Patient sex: M
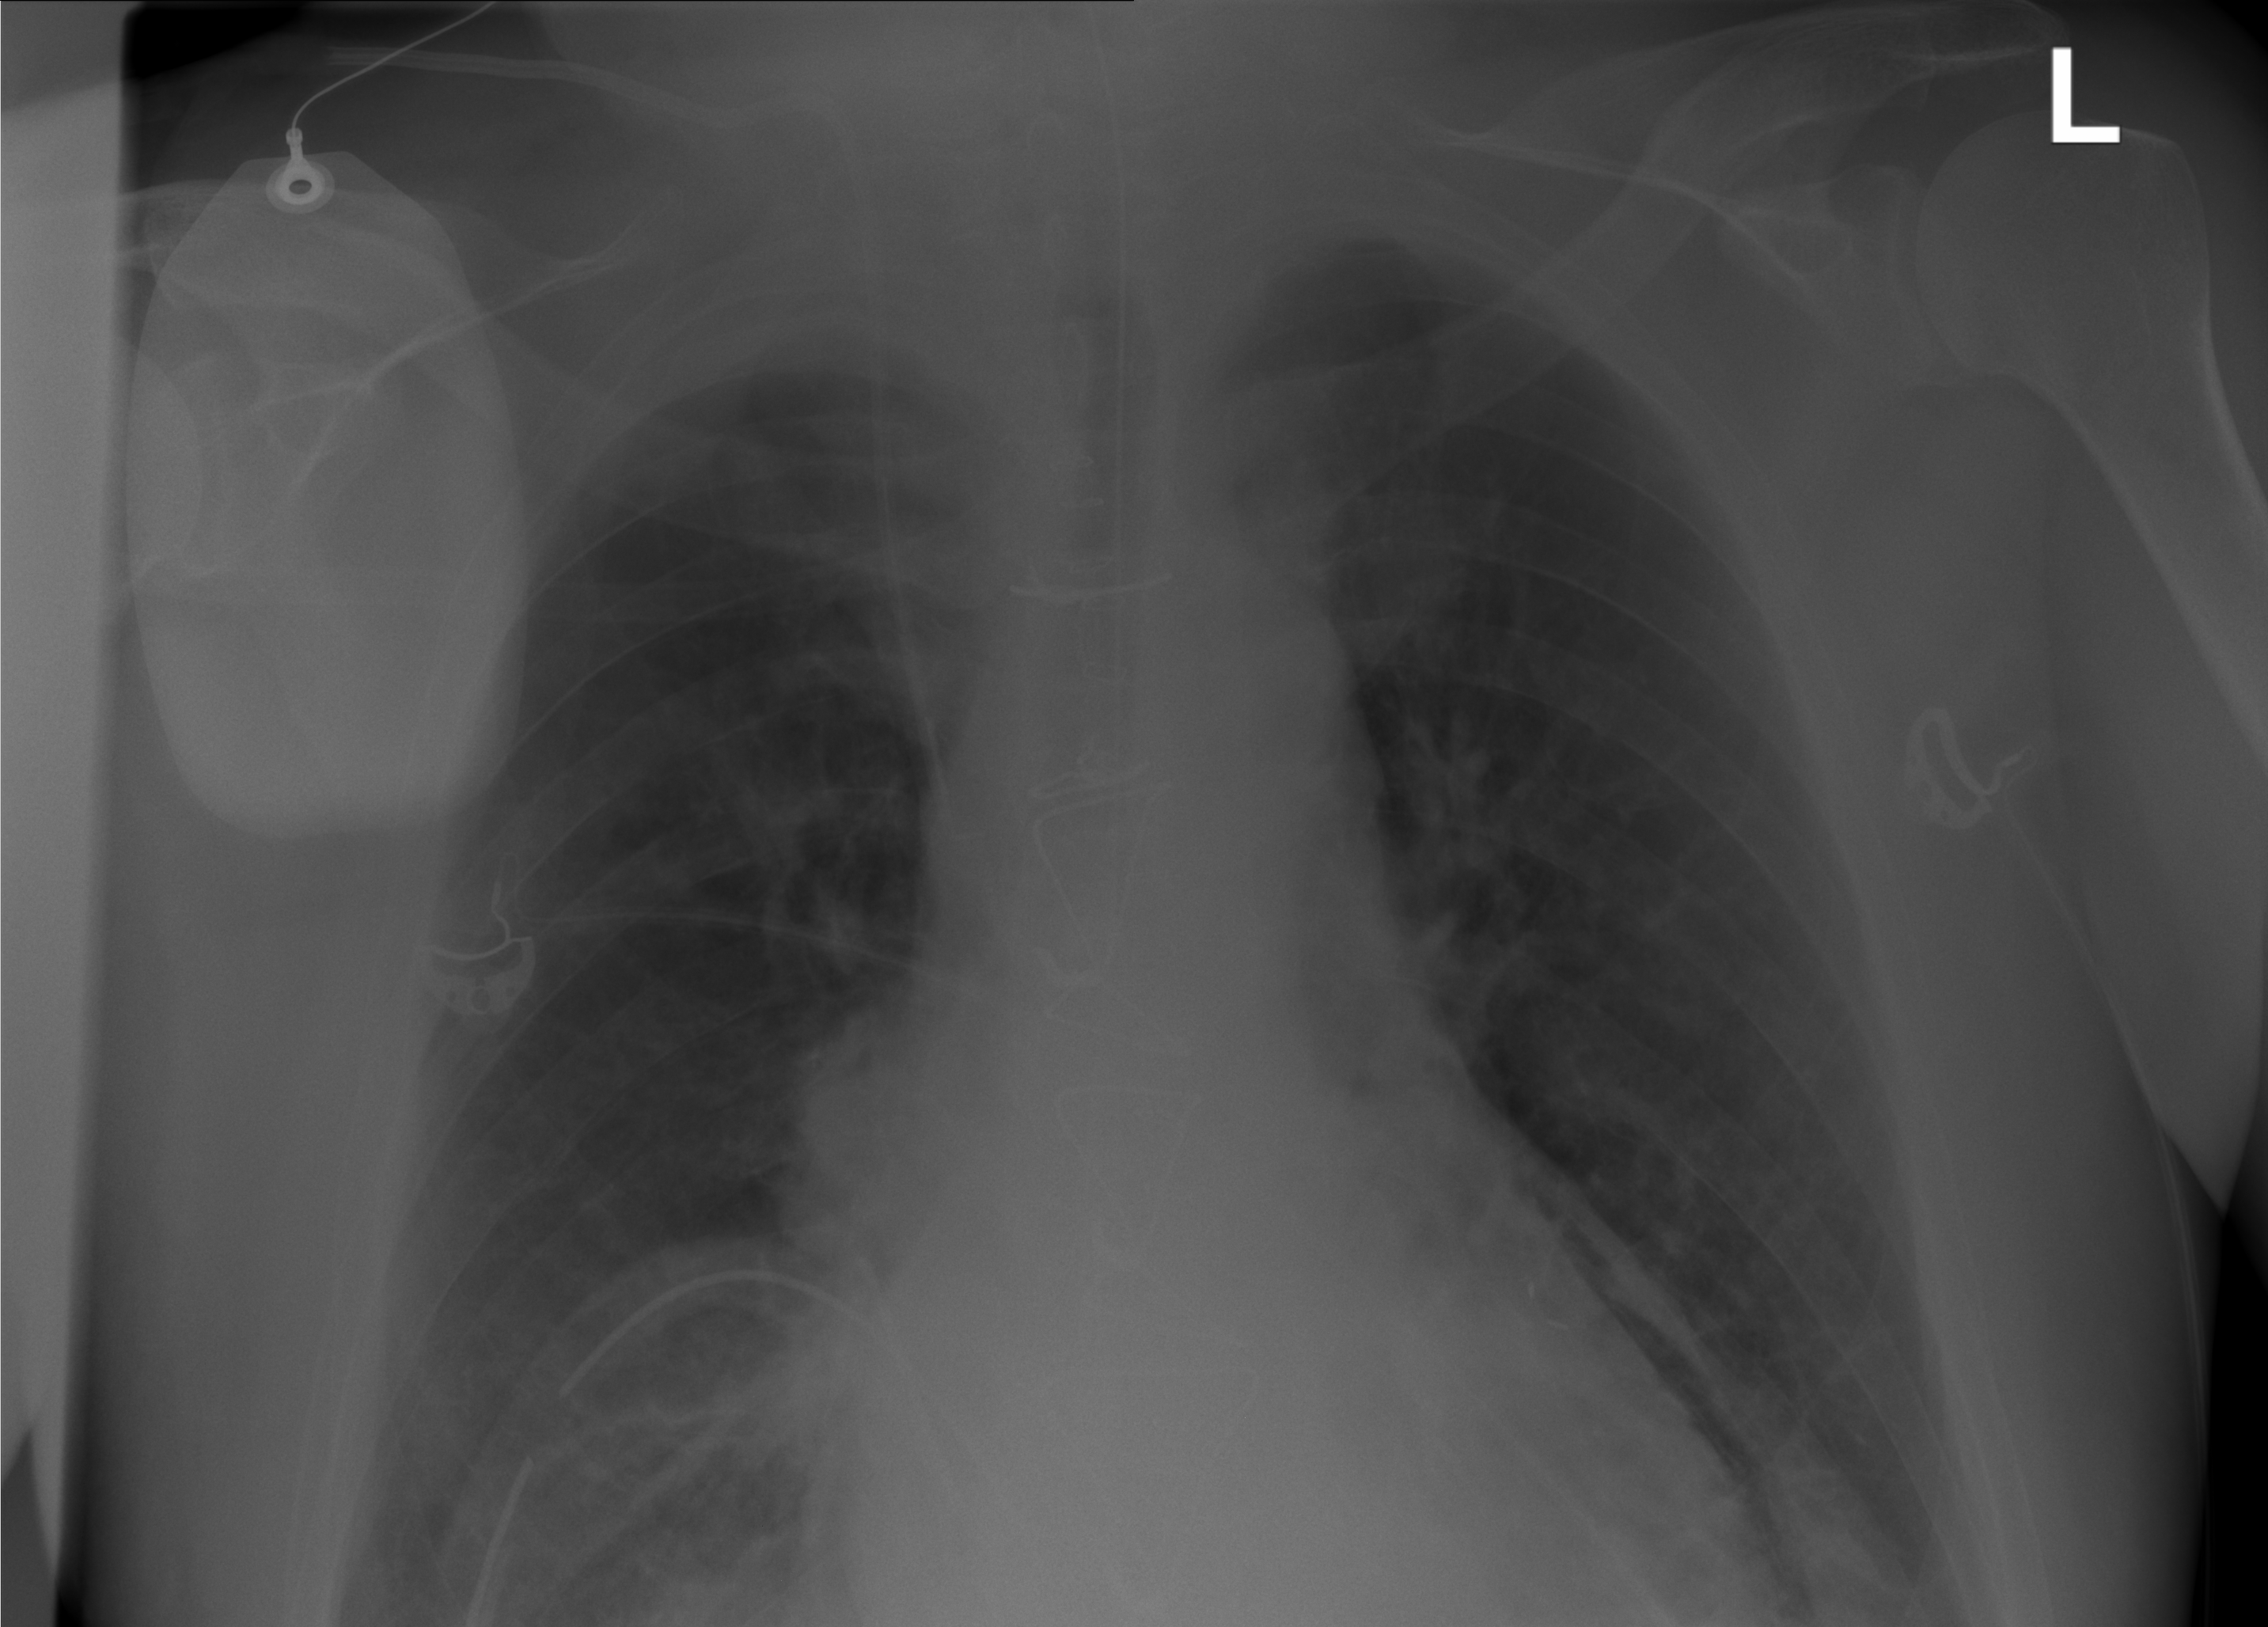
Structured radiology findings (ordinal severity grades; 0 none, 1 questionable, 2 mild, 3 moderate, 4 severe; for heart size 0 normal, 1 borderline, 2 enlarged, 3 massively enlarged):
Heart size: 2
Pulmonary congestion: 2
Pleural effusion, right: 0
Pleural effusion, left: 0
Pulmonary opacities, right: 0
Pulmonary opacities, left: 0
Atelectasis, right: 2
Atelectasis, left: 2